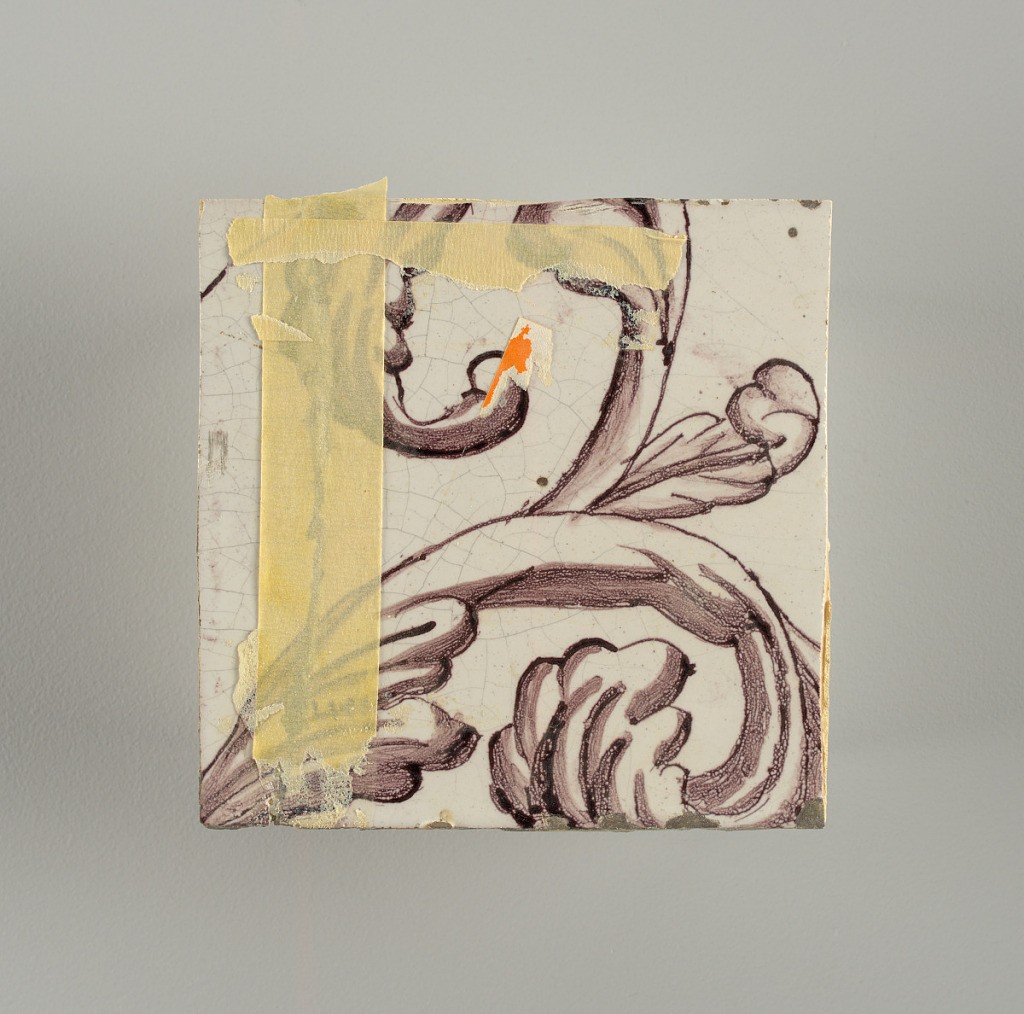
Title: Wall facing
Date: ca. 1725
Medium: Tin-glazed earthenware, underglaze
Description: Horizontal rectangle.  Thirty-seven tiles wide and twenty-one high with opening for door or window nineteen and one-half tiles high and twelve wide.  To left and right of opening, centered canopy above. Left, woman representing Hope, right, a sculputure urn.  Centered above opening, a mascaron.  Arabesque design of foliage.